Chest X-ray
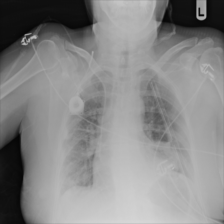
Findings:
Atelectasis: negative
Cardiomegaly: negative
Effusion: negative
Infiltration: negative
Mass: negative
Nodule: negative
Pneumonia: negative
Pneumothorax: negative
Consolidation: negative
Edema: negative
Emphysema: negative
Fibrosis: negative
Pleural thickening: negative
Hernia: negative